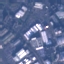
Land use / land cover: Industrial